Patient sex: M
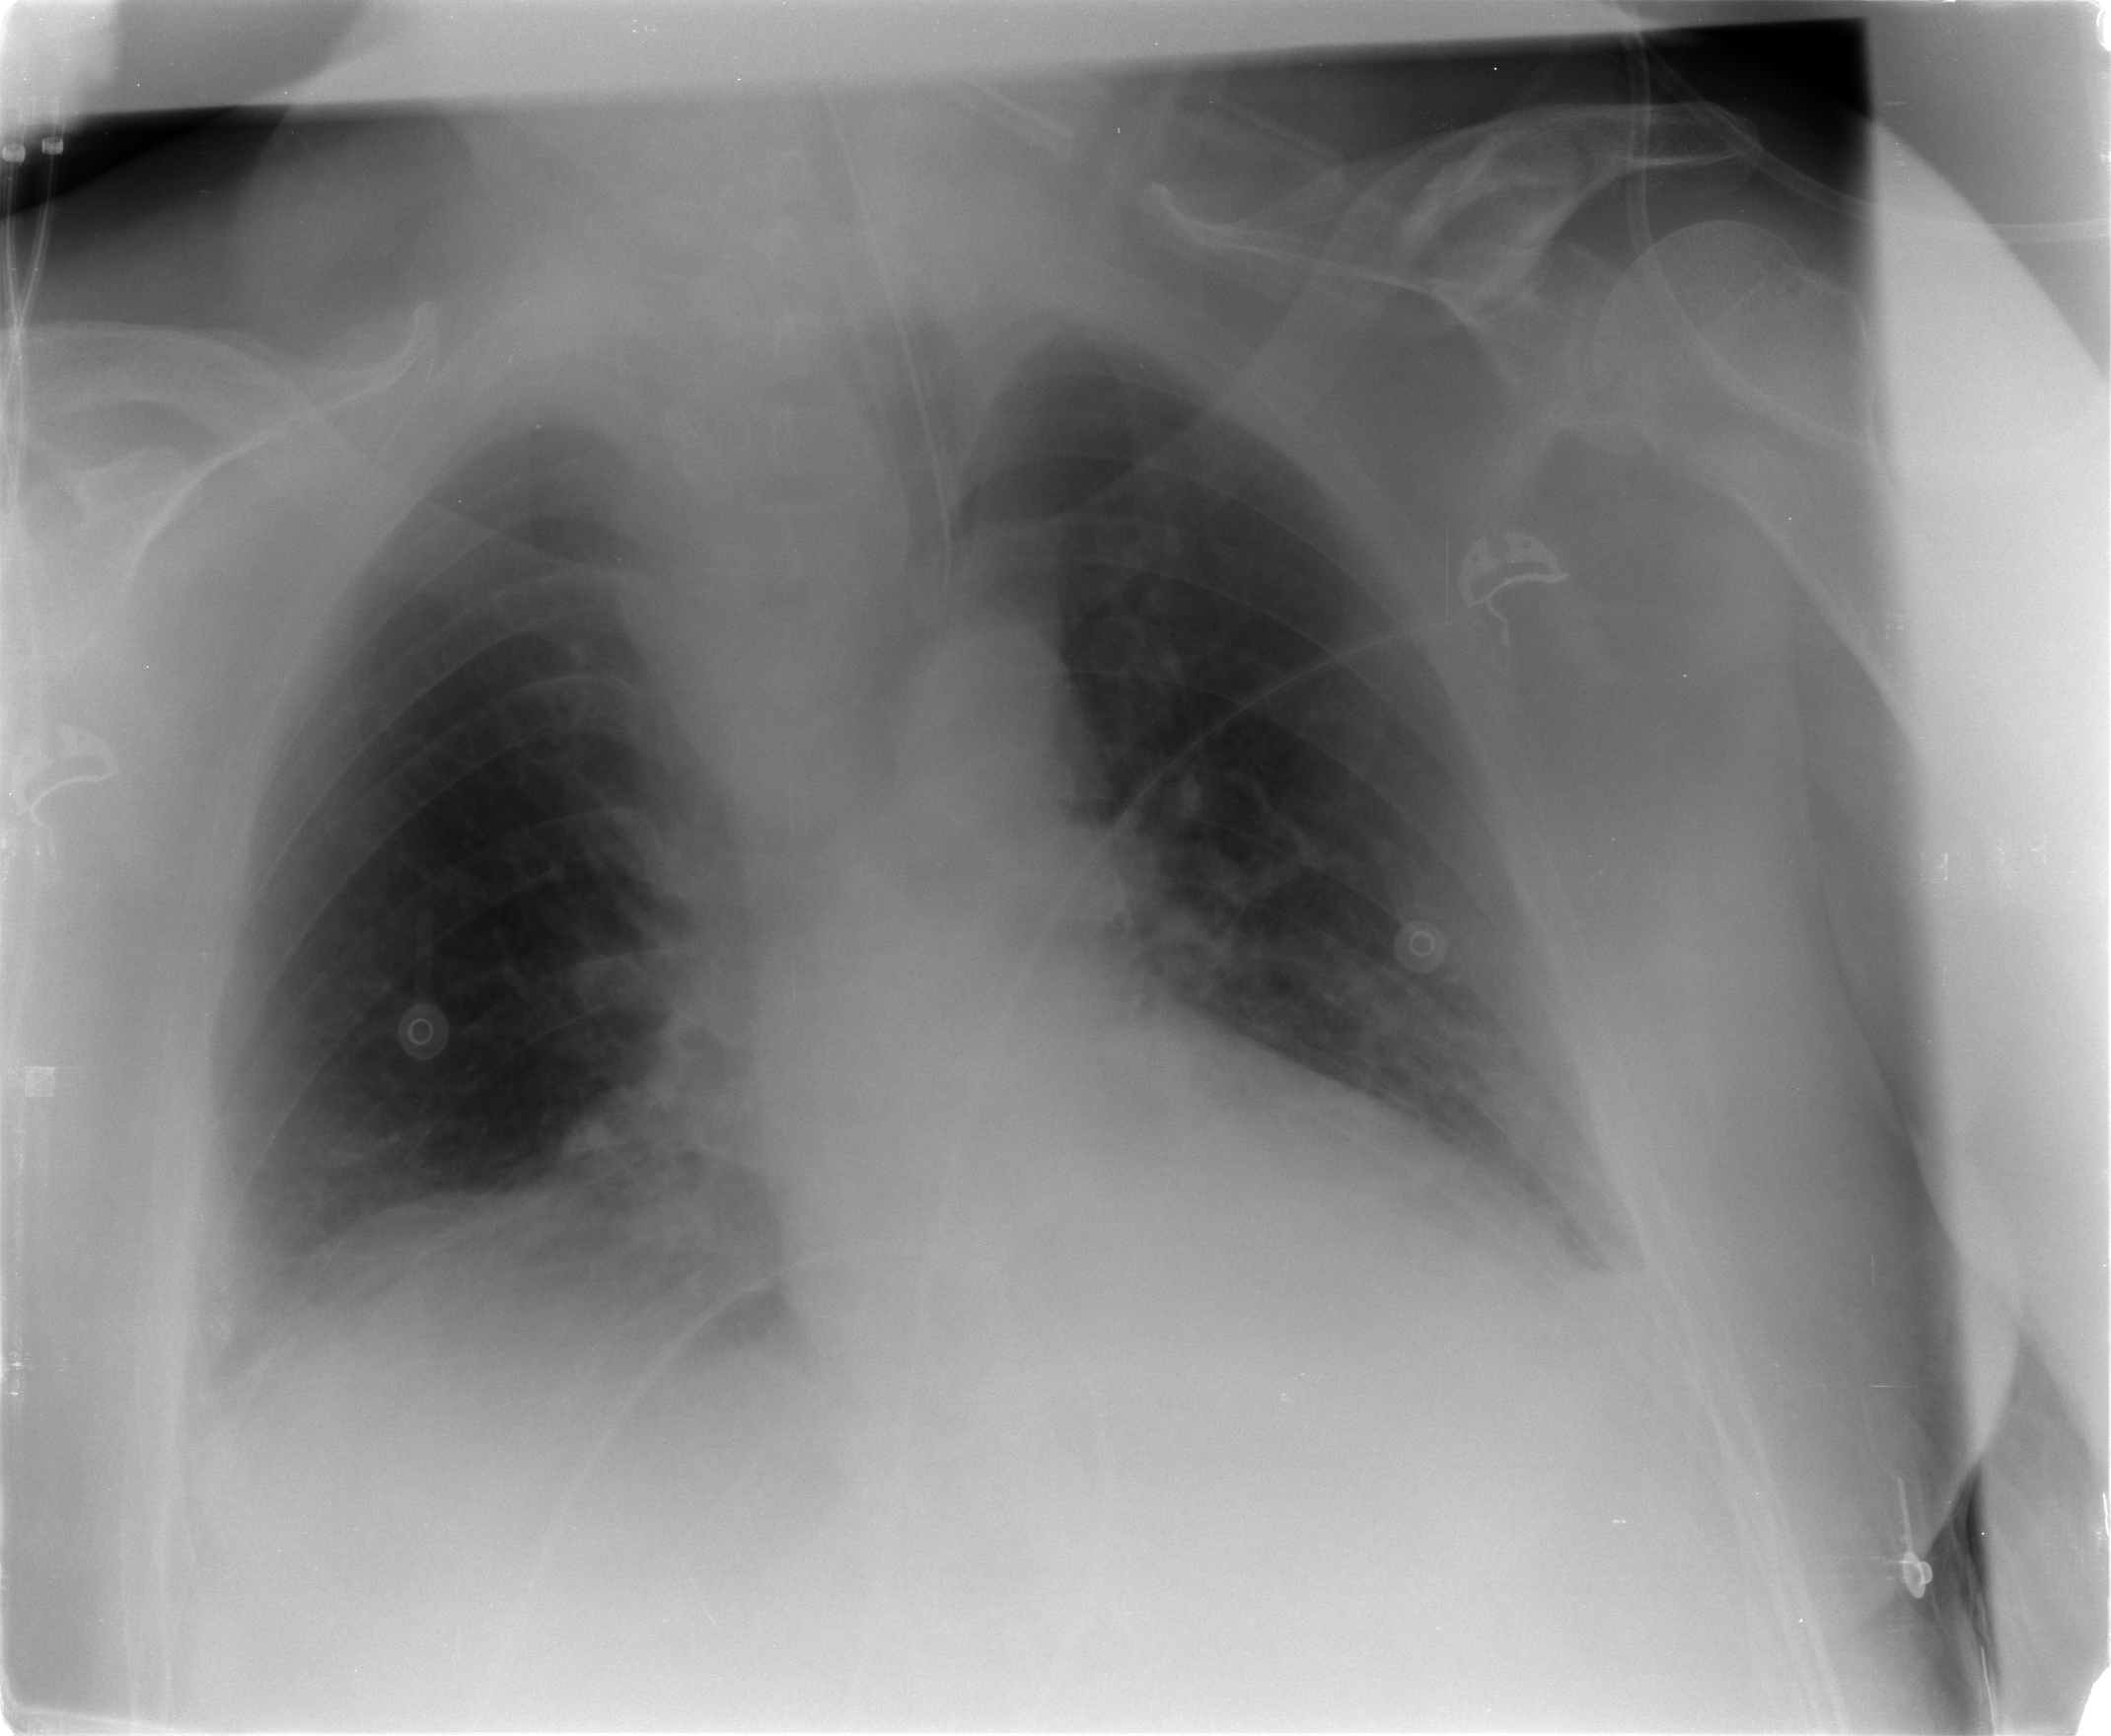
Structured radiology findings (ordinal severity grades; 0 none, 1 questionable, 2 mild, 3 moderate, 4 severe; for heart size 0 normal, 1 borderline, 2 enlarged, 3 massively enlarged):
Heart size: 0
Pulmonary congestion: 2
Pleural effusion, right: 0
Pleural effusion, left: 2
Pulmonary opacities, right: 0
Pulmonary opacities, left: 0
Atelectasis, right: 0
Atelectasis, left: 0